Interaction volume radius: 10 \u00c5
Interaction volume height: 20 \u00c5
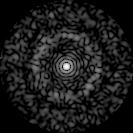
Disorder parameter: 0.8566